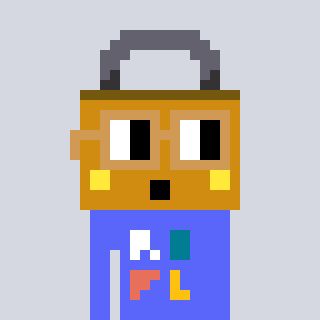
a pixel art character with square brown glasses, a lock-shaped head and a purple-colored body on a cool background